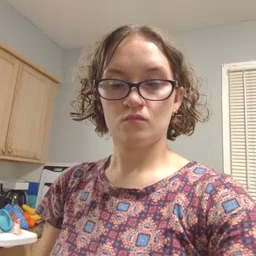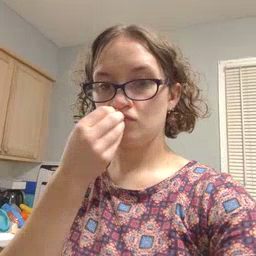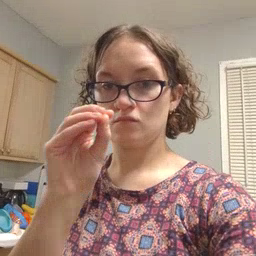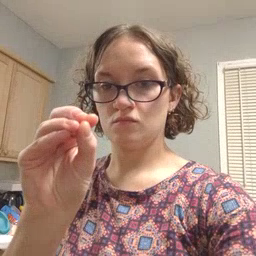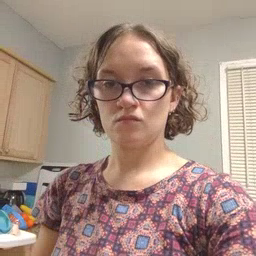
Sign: kiss